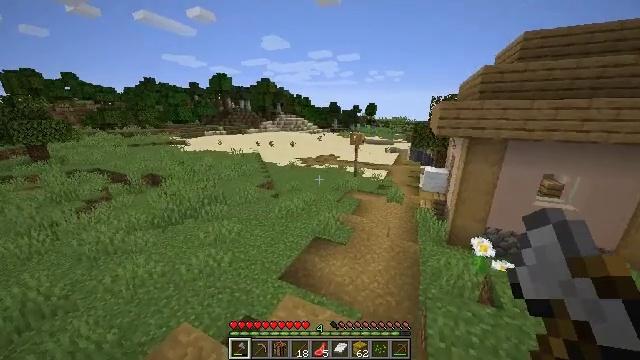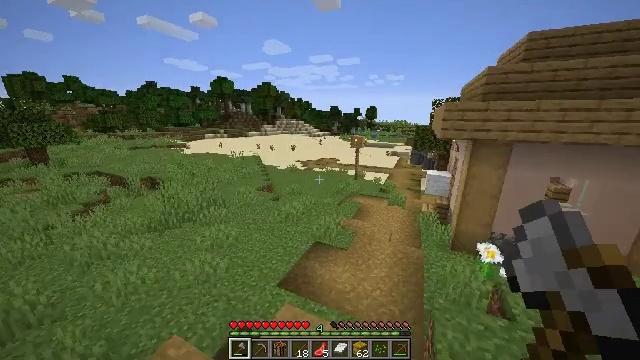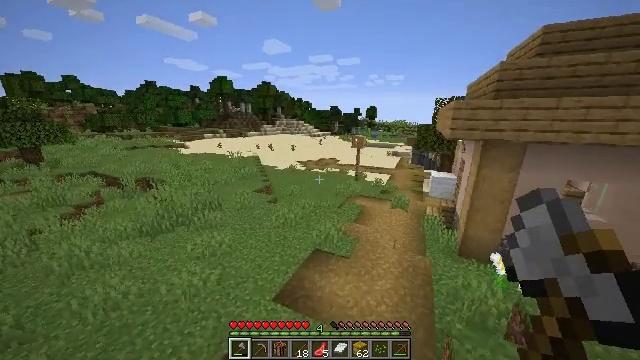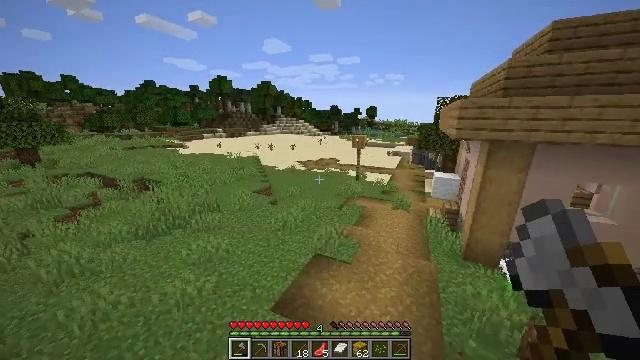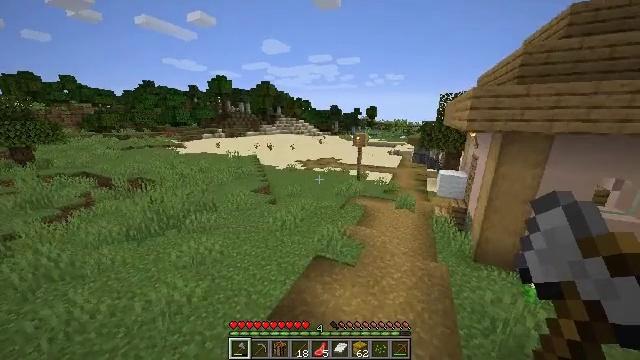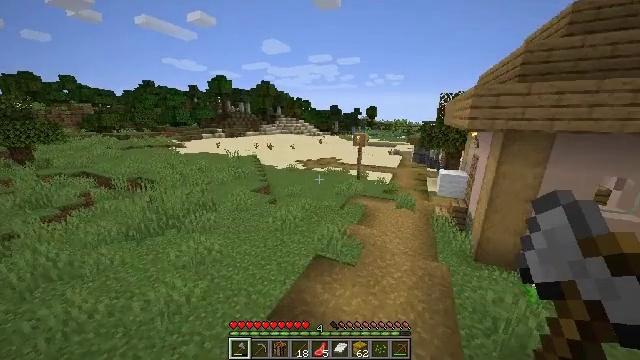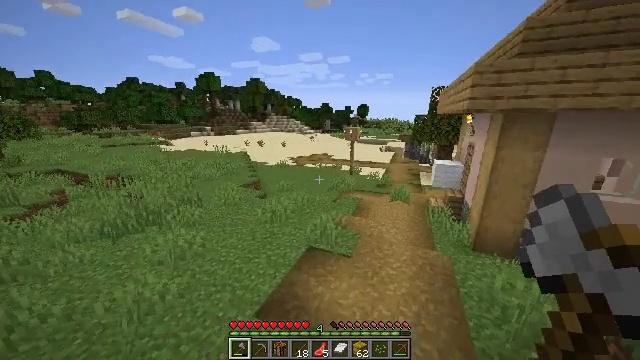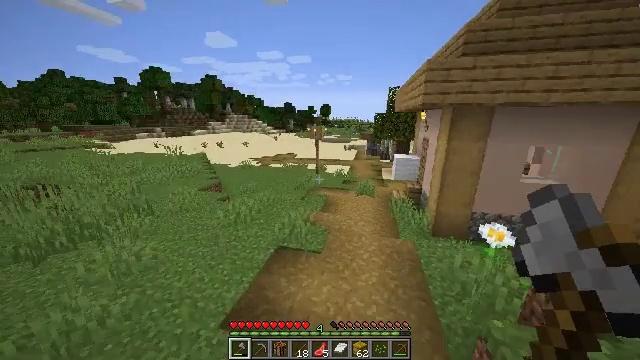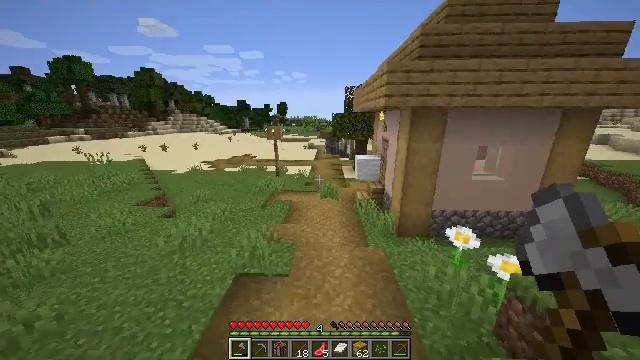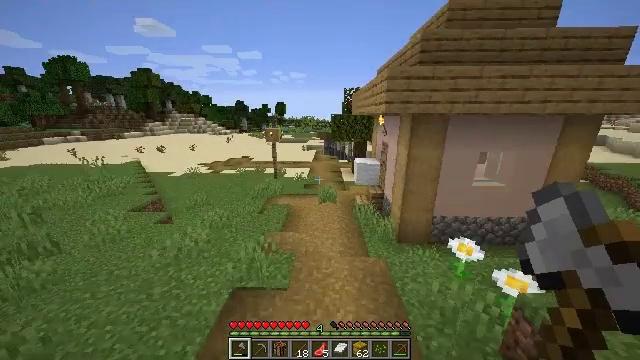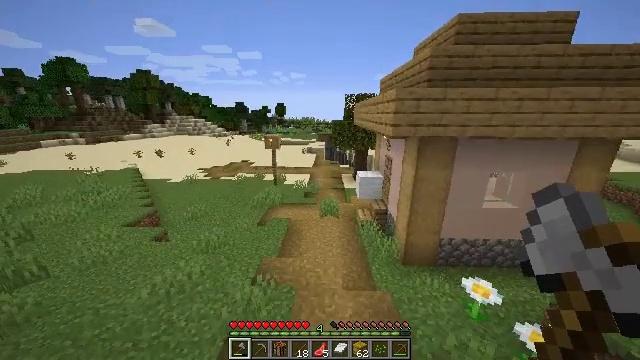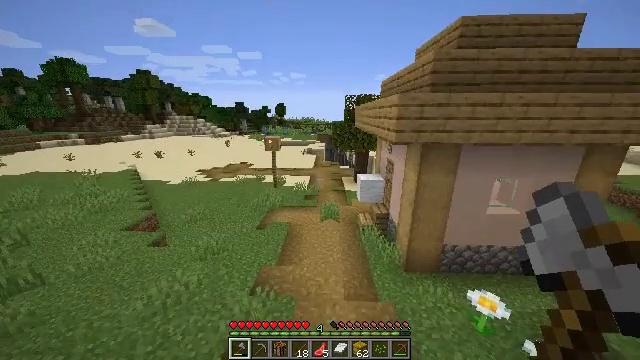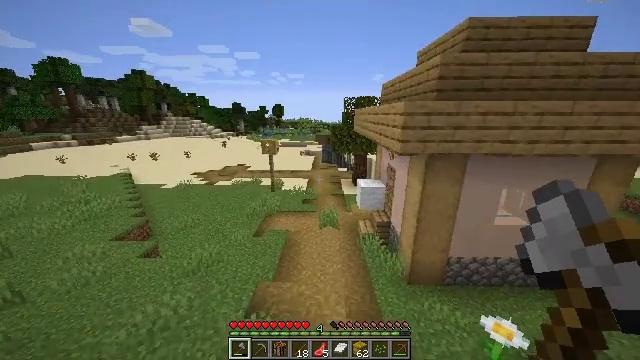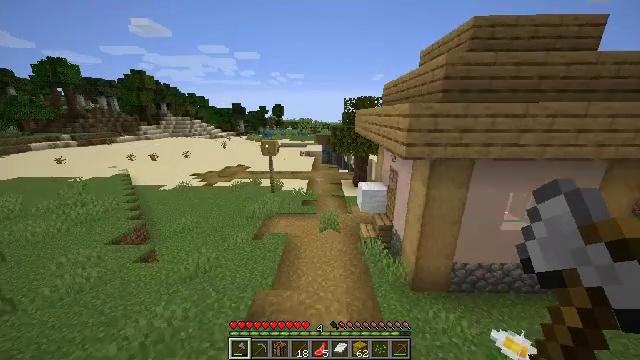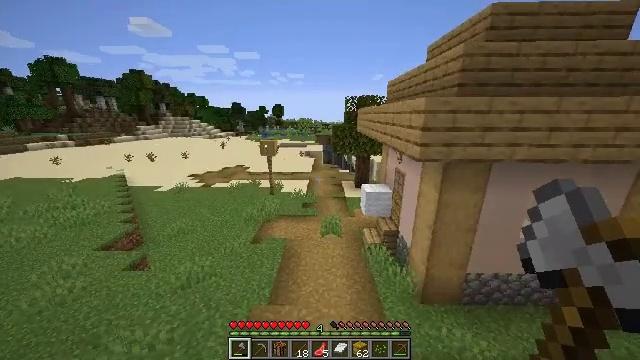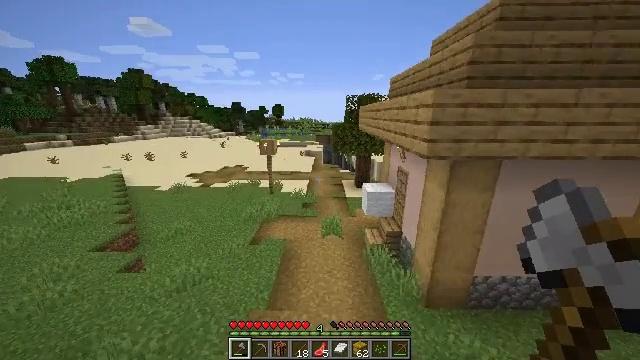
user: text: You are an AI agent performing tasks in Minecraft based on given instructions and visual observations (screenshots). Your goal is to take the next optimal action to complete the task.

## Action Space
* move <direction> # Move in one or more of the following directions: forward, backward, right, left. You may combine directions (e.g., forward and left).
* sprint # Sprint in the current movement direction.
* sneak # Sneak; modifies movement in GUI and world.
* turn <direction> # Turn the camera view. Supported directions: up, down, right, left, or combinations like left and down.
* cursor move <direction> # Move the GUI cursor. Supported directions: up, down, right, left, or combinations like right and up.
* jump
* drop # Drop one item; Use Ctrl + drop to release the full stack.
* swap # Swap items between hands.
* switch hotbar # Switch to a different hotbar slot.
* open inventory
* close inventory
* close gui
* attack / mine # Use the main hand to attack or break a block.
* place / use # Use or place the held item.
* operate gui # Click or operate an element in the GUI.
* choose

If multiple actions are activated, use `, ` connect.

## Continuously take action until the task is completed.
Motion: motion action
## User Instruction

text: Mine the stripped oak log.
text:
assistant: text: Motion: move forward
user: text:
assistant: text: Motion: move forward
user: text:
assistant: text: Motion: move forward
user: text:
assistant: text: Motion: move forward
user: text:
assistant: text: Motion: move forward
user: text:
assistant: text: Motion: move forward, turn right
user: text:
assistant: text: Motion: move forward, turn right
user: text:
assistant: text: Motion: move forward, turn right, jump
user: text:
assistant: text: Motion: move forward, jump
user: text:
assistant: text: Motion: move forward, jump
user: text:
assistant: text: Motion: move forward, jump
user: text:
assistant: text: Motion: move forward
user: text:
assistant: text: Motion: move forward
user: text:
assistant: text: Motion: move forward
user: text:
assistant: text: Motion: move forward
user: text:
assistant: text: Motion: move forward
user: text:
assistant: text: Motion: move forward, turn right
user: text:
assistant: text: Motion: move forward, turn right and down
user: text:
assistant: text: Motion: move forward, turn right and down
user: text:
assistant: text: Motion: move forward and move right, turn right
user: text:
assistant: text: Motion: move forward and move right, turn down
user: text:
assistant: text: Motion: move forward and move right, turn left and down
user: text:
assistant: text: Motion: move forward, turn left and down
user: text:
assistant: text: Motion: move forward
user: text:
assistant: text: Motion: move forward
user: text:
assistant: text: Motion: move forward
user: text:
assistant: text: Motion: move forward, turn right
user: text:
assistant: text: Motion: turn right, attack / mine
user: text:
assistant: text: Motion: turn right, attack / mine
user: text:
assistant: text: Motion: attack / mine